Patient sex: M
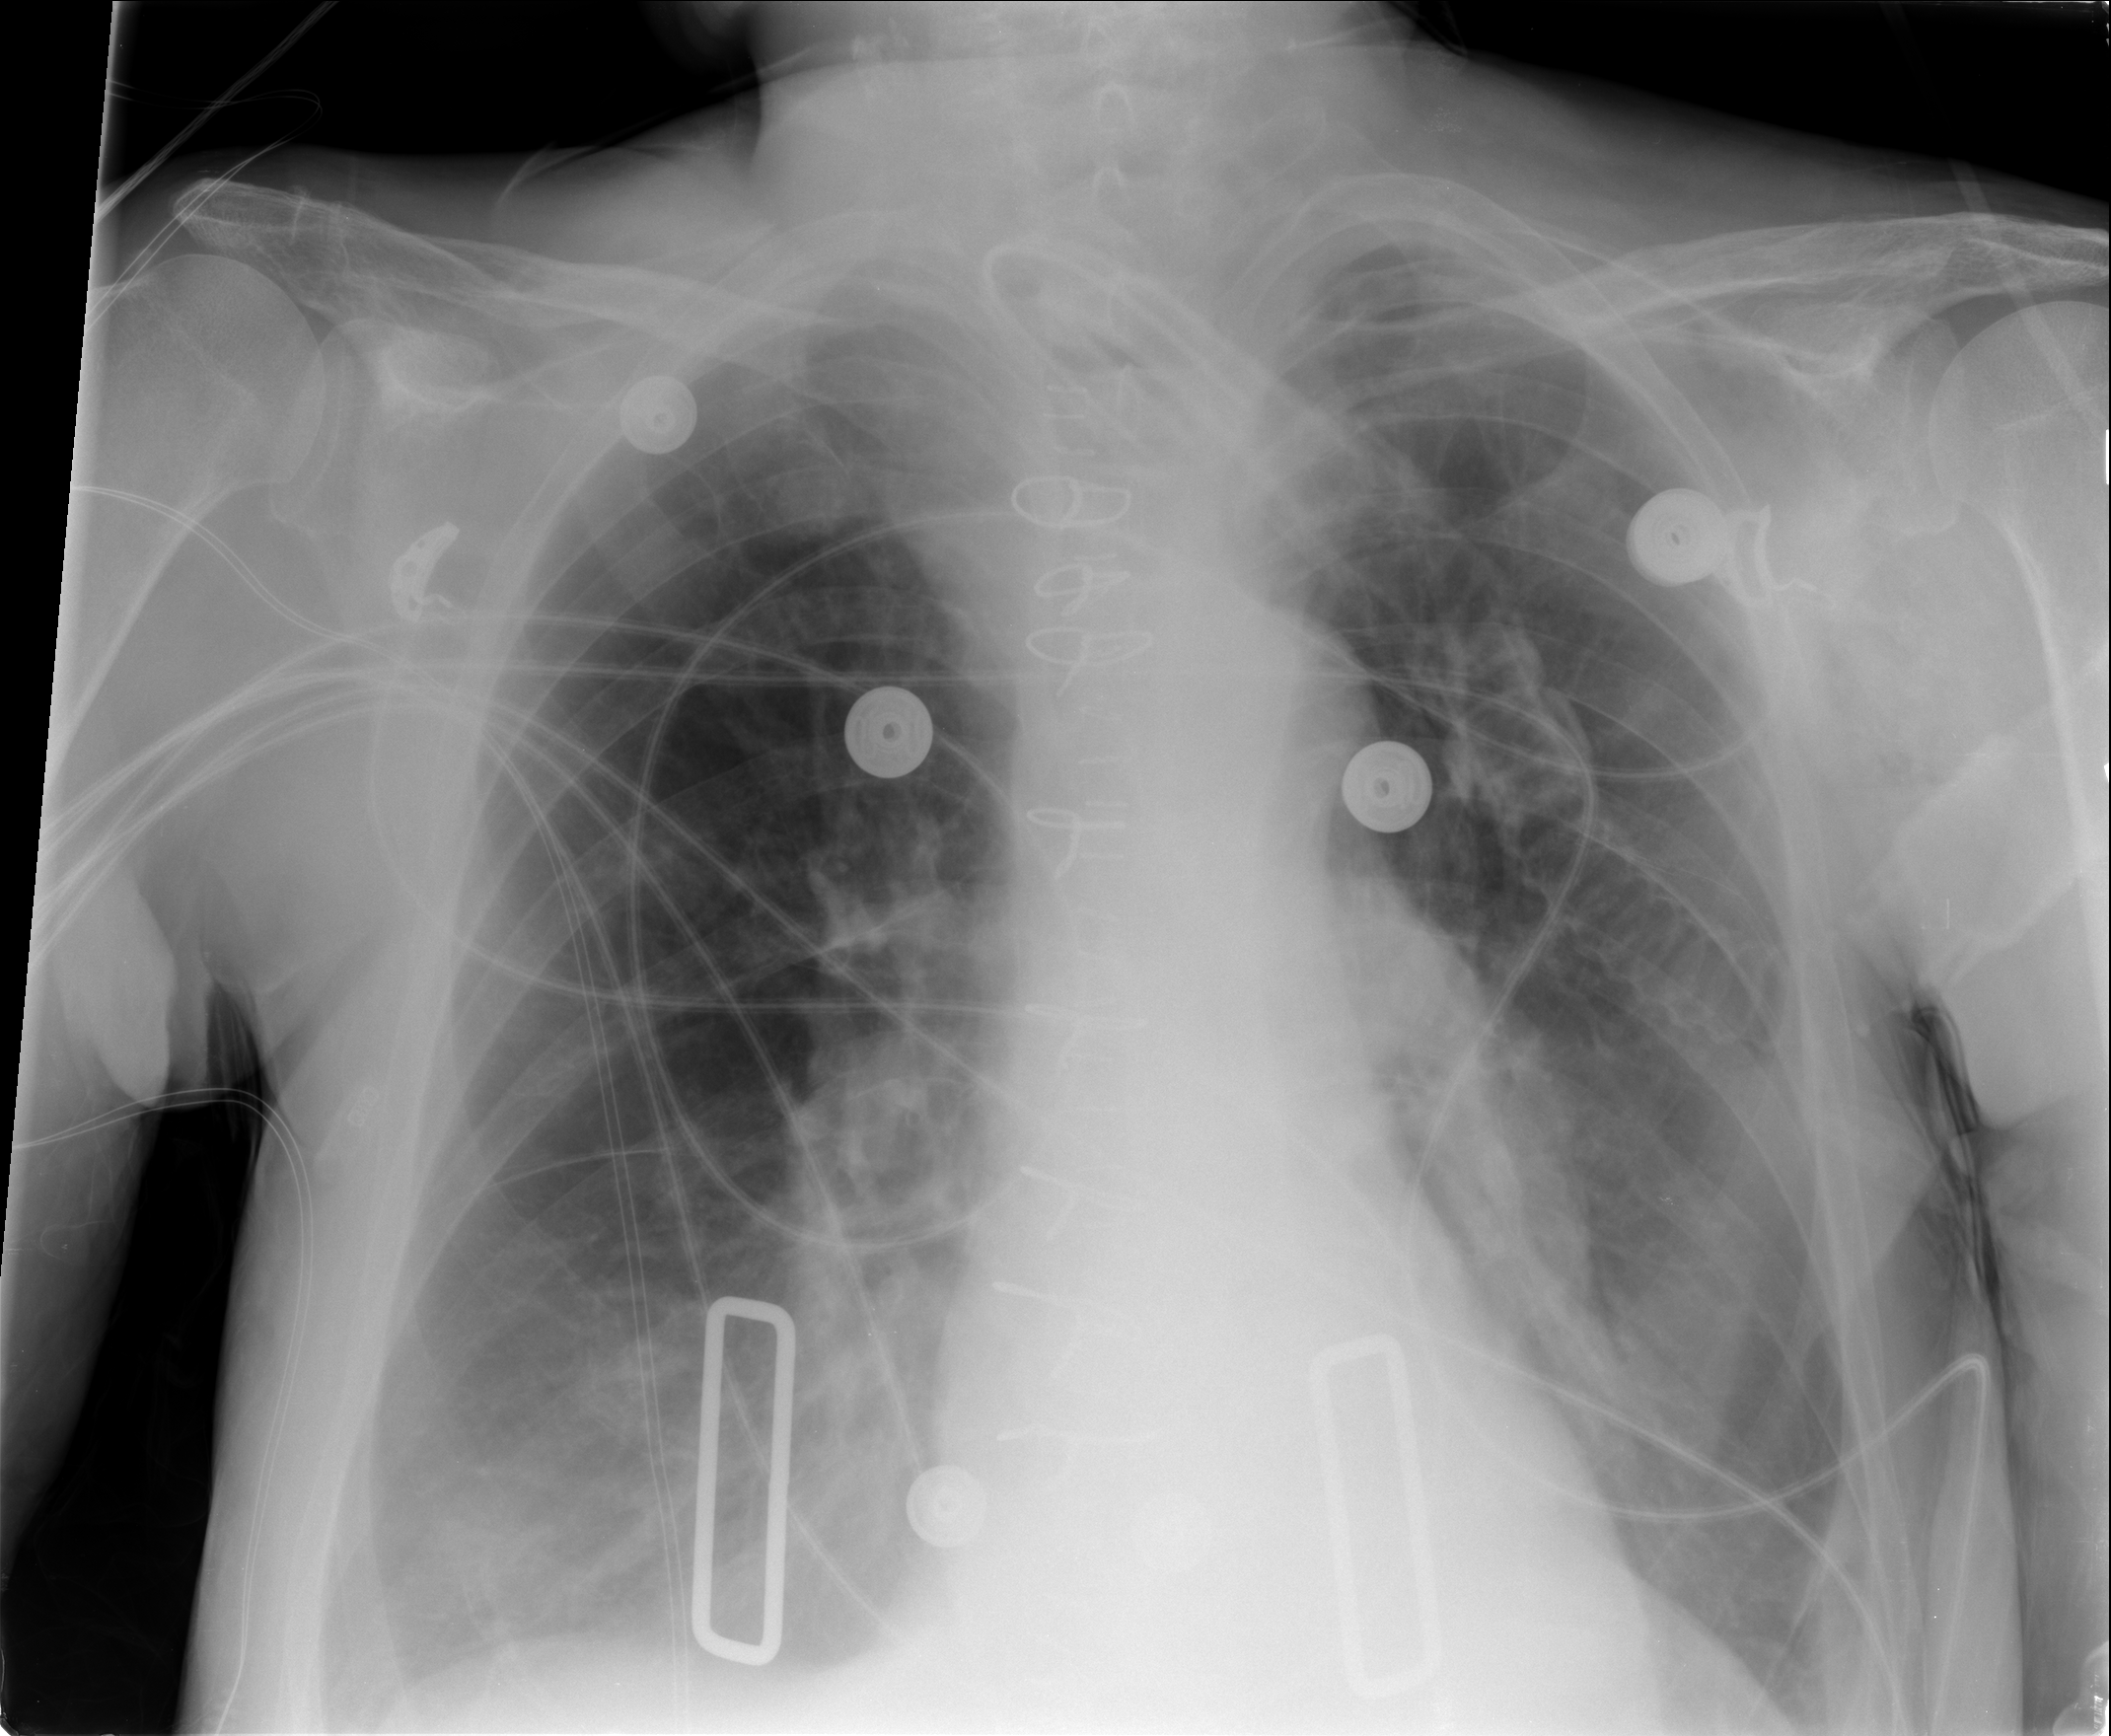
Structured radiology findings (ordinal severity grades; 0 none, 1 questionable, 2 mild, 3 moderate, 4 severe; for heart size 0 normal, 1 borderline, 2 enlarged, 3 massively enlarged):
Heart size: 0
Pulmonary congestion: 0
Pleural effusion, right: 2
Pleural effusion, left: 2
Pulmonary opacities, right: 0
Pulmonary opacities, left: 0
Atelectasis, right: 2
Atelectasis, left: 2